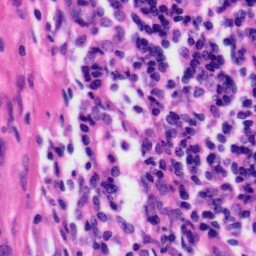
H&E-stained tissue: Tonsil